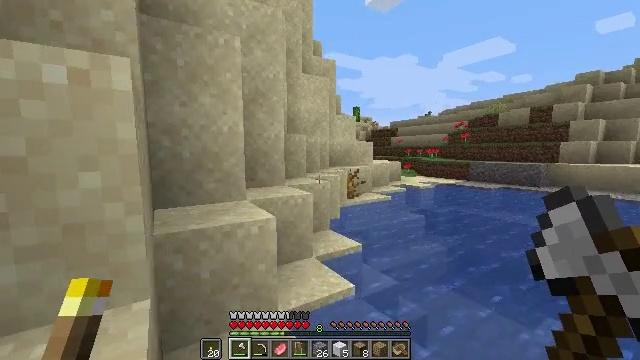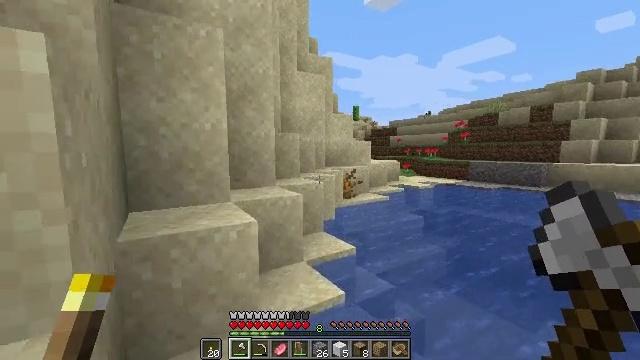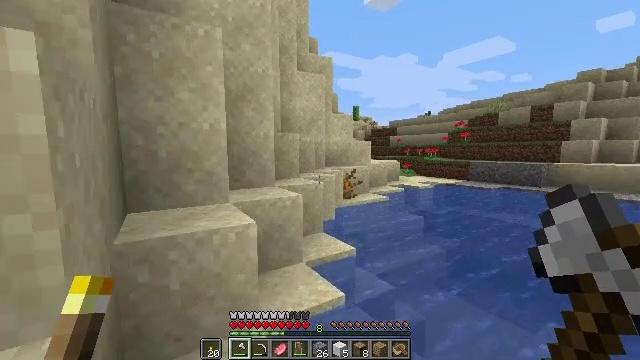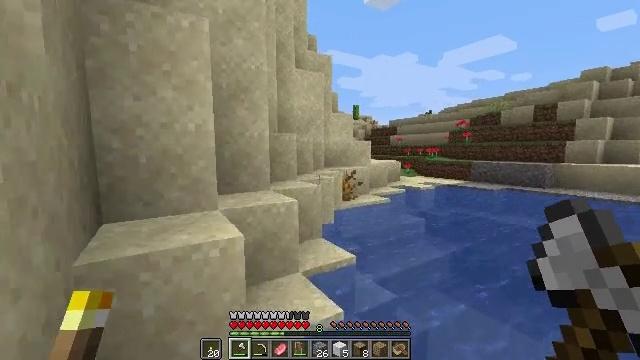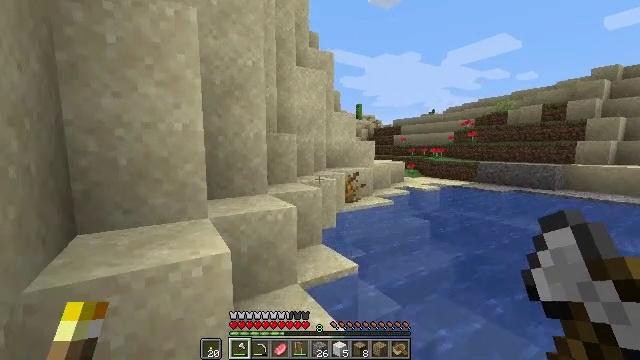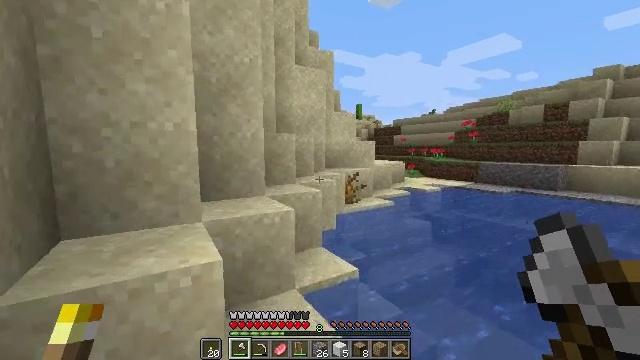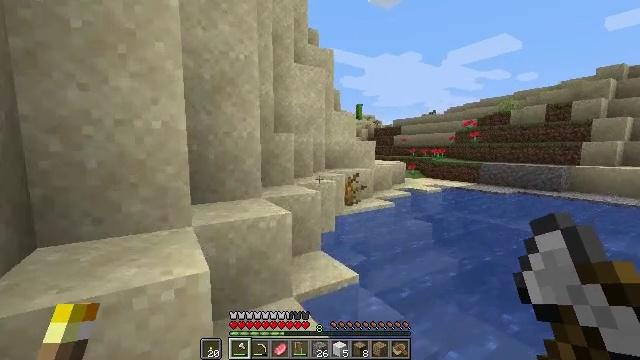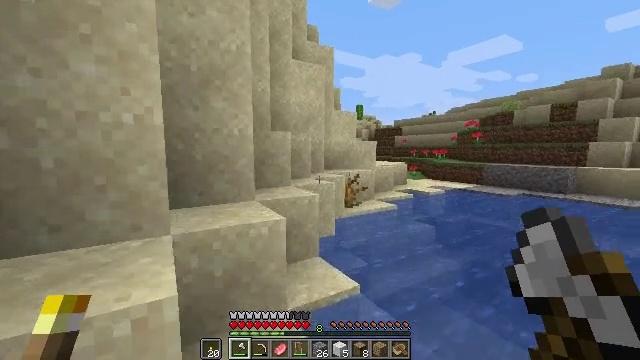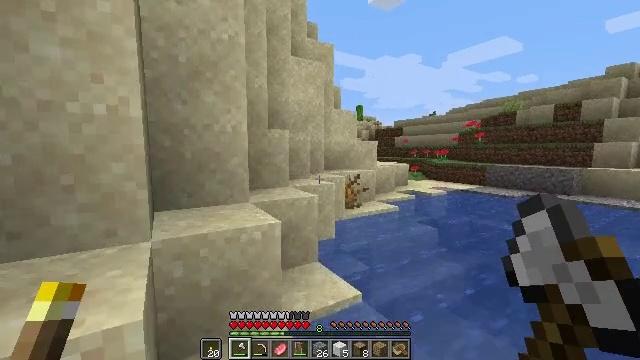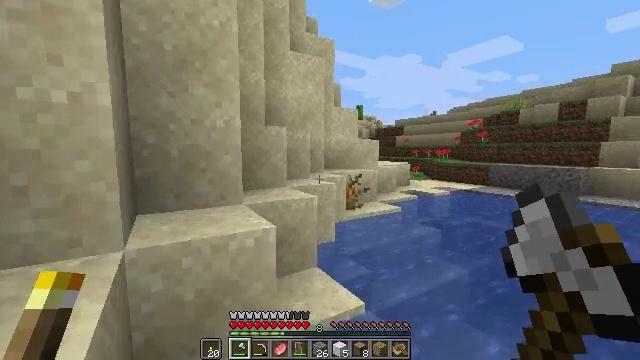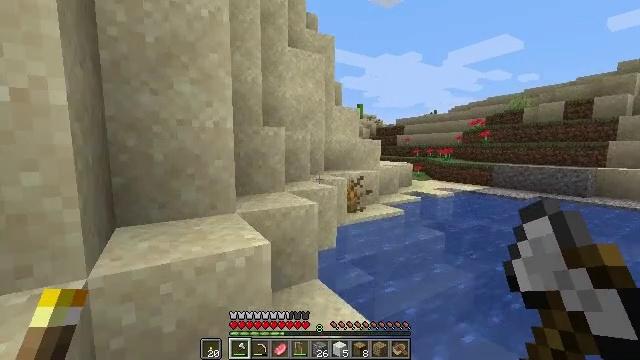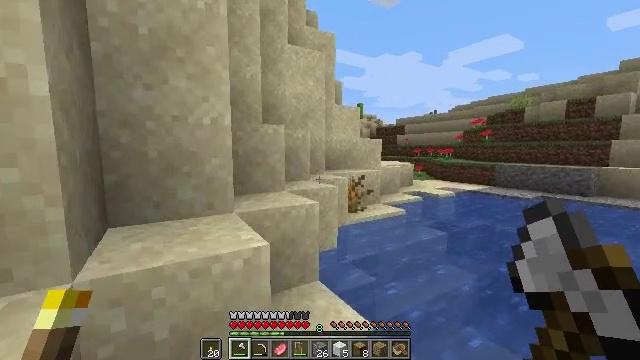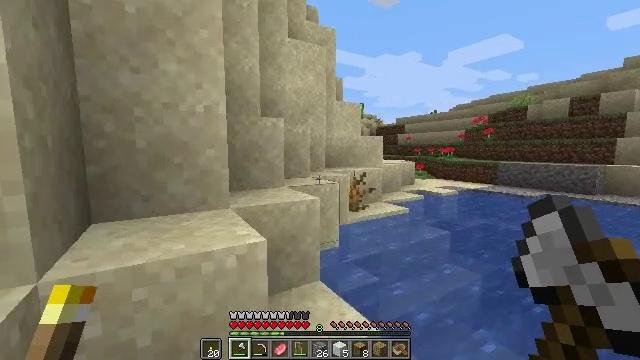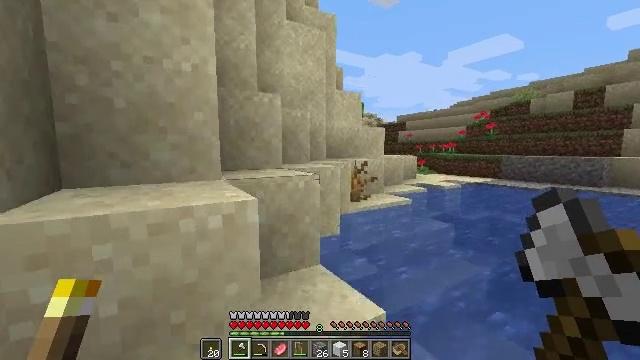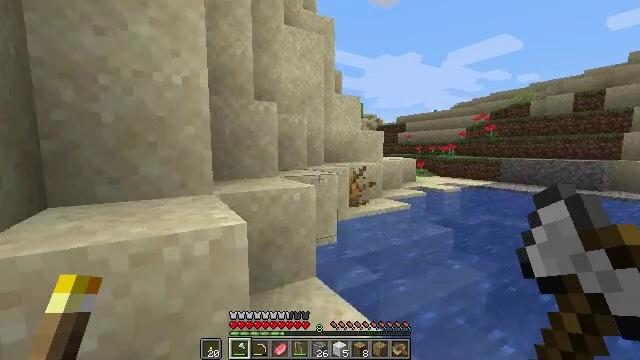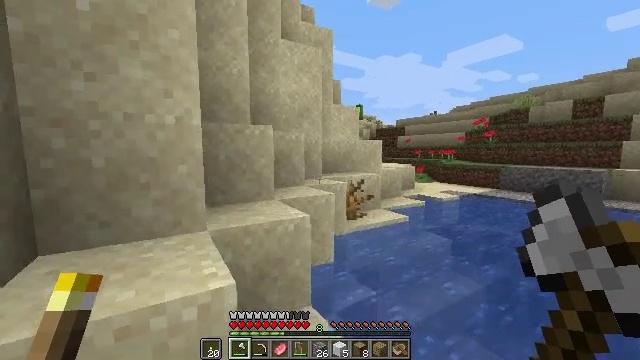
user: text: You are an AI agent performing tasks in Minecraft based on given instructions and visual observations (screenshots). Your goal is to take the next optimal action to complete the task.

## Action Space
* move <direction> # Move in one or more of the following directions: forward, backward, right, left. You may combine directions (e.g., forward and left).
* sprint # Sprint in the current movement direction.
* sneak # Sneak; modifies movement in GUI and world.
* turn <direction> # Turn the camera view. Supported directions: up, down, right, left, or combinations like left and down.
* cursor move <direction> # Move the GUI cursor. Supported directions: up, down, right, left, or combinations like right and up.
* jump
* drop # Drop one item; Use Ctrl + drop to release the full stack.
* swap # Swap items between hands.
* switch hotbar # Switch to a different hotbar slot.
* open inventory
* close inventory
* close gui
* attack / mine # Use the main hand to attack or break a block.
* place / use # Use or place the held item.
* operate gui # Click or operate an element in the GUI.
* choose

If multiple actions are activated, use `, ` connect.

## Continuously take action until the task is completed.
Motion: motion action
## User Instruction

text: Break the dead bush for sticks.
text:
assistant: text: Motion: move forward
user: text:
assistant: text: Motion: move forward
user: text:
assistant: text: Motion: move forward
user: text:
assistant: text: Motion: move forward
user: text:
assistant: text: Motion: move forward
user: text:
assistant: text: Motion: move forward
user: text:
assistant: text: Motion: move forward
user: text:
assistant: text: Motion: move forward
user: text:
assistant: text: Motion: move forward
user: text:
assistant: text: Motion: move forward
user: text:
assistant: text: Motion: move forward
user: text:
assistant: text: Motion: move forward
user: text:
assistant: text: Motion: move forward
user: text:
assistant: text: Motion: move forward
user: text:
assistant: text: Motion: move forward
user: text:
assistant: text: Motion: move forward
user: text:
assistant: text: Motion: move forward
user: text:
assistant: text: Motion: move forward
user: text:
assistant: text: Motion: move forward
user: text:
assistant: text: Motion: move forward, jump
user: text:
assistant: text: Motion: move forward, jump
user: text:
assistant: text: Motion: move forward, jump
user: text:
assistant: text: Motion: move forward, jump
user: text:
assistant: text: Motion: move forward, jump
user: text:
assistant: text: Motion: move forward, jump
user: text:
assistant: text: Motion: move forward, jump
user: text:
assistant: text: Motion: move forward, jump
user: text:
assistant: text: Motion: move forward, jump
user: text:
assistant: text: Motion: move forward, jump
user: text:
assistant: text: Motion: move forward, jump